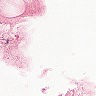
Metastatic tissue present: no